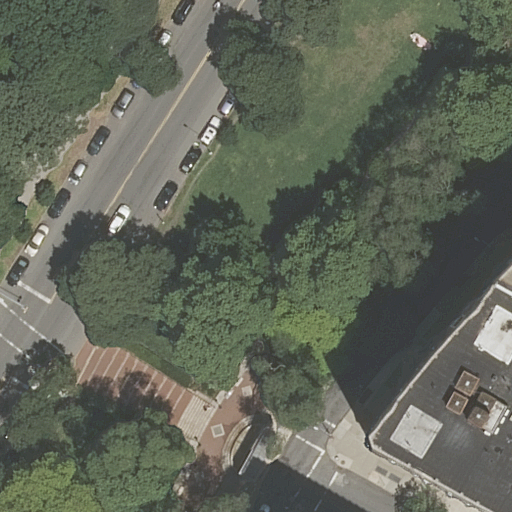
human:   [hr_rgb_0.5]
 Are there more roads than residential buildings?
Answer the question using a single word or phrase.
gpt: yes

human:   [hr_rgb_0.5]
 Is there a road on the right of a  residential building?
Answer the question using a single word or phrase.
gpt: no

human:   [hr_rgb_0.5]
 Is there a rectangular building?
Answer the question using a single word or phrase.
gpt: no

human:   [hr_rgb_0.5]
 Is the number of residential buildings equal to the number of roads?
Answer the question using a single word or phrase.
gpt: no

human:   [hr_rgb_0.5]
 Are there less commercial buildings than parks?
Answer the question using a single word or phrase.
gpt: yes

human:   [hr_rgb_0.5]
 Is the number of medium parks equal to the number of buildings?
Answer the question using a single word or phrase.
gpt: no

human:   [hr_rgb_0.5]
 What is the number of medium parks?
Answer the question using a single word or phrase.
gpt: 0

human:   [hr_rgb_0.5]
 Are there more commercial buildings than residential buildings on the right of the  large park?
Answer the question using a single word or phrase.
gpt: no

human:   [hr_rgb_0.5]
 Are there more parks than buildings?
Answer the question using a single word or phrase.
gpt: no

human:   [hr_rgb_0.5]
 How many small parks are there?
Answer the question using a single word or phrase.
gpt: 0

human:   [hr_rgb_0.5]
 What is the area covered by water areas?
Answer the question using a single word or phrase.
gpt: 0m2

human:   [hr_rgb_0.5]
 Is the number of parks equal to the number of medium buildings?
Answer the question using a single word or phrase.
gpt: no

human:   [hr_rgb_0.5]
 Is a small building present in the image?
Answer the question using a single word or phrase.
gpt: no

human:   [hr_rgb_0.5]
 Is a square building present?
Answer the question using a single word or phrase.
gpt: no

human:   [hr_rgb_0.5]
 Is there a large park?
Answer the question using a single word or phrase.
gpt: yes

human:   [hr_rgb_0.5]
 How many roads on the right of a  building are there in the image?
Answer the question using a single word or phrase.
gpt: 0

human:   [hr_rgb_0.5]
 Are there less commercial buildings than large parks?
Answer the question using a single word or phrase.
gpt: yes

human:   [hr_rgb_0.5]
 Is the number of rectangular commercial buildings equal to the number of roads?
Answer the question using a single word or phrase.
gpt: no

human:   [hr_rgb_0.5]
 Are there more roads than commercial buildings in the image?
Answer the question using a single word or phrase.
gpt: yes

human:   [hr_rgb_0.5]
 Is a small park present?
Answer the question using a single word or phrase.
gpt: no

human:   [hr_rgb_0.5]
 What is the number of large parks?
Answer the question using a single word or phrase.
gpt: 1

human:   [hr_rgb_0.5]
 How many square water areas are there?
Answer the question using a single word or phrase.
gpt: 0

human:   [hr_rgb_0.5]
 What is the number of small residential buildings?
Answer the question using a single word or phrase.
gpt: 0

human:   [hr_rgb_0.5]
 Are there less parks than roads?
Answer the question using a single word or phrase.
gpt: yes

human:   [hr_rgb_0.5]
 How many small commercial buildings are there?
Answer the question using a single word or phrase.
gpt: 0

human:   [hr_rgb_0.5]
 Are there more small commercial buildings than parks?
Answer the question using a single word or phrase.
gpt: no

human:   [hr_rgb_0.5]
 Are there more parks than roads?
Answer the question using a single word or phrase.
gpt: no

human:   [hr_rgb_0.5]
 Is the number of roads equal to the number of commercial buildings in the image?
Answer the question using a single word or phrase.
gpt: no

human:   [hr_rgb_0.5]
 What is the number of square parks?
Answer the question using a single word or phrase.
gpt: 0

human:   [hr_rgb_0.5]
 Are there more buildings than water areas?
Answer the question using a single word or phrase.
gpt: yes

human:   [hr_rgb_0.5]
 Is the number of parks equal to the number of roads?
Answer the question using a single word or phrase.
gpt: no

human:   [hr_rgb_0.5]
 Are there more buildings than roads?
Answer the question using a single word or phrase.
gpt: no

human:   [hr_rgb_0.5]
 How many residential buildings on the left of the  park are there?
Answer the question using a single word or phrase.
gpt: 1

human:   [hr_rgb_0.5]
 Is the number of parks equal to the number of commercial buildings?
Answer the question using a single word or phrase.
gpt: no

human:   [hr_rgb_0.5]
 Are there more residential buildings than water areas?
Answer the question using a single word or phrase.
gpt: yes

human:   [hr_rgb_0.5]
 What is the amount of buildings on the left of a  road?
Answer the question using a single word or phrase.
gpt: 0